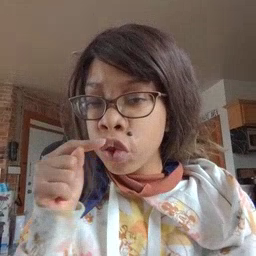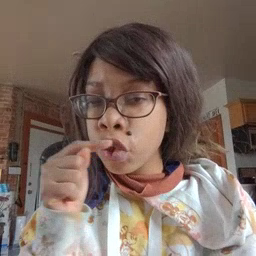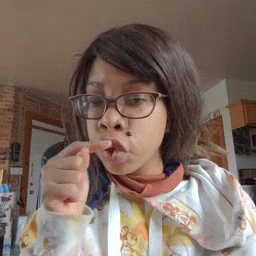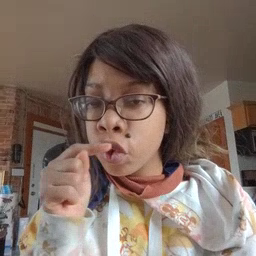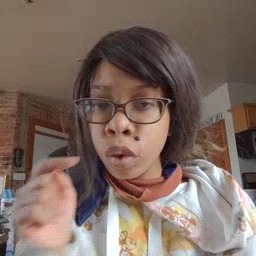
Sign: toothbrush